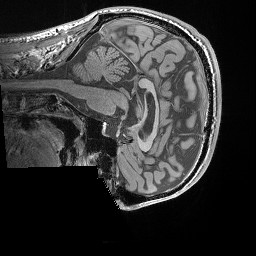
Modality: T1w
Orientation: sagittal
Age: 26
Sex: male
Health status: healthy
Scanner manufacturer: siemens
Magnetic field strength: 3 T
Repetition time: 0.02 s
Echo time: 0.00492 s